Interaction volume radius: 10 \u00c5
Interaction volume height: 30 \u00c5
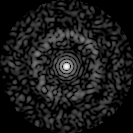
Disorder parameter: 0.8251